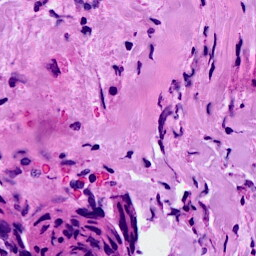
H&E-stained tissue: Breast